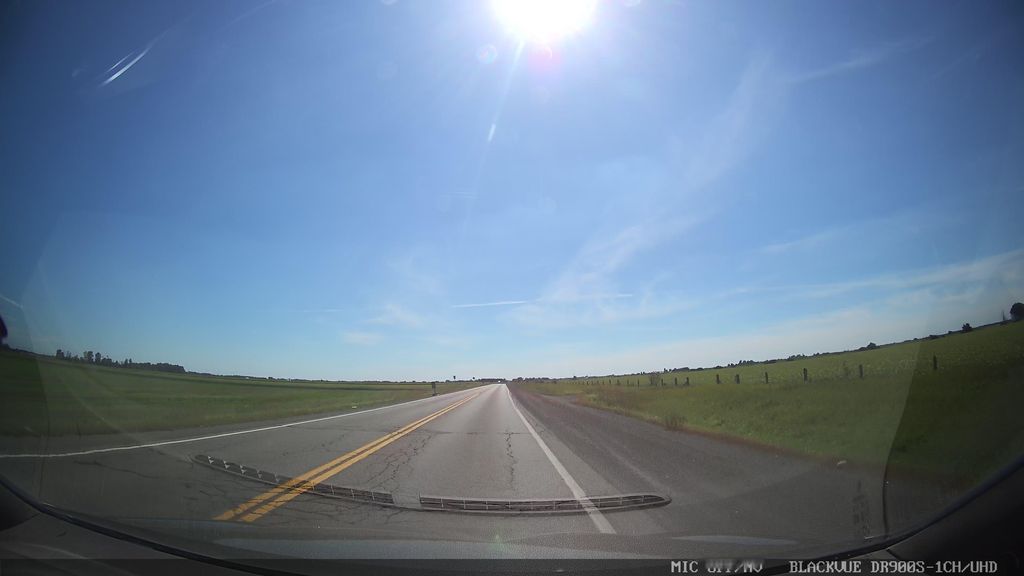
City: ottawa-gatineau